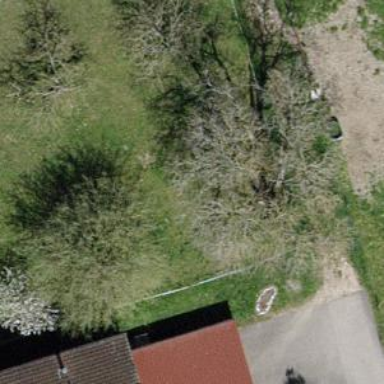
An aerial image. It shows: Beautiful tree in nature.